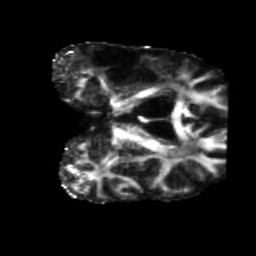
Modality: FA
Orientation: coronal
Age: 47
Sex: male
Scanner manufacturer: siemens
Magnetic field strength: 3 T
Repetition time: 5.25 s
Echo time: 0.08 s